Field crop: tomato
Growth stage: 1
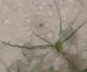
Species: cyperus